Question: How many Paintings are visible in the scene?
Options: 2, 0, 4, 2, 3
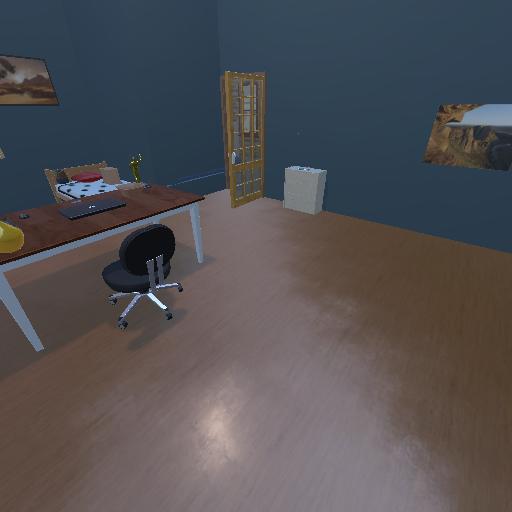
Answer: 2